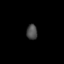
Tissue: lung
Cell type: Myeloid cells
Senescence score: 0.5714
Nuclear area (px): 162
Mean DAPI intensity: 74.549